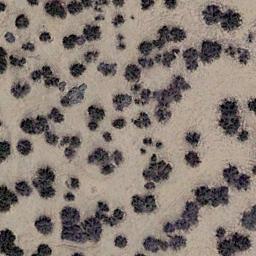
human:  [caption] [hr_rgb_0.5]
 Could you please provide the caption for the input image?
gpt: There is a path and scattered trees in the jungle .

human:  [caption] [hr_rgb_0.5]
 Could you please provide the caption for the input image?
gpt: There are some dry bushes make up the chaparral on the desert .

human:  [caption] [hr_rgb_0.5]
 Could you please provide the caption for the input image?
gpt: Chaparral is evenly distributed on the sand .

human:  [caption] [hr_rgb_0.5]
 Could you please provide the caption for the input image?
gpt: Some disconnected chaparrals grow in the desert .

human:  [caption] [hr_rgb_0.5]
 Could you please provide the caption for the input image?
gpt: The vegetation in the chaparral is approximately the same size .